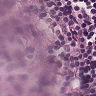
Metastatic tissue present: yes